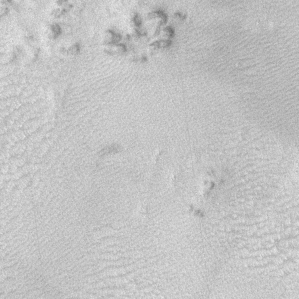
Label: frost